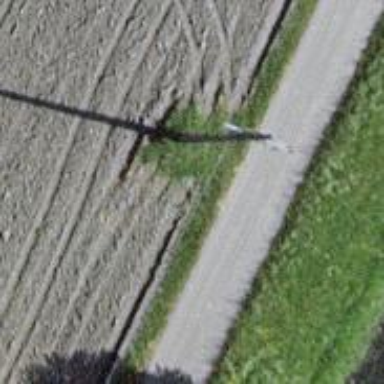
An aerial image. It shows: Concrete power pole.